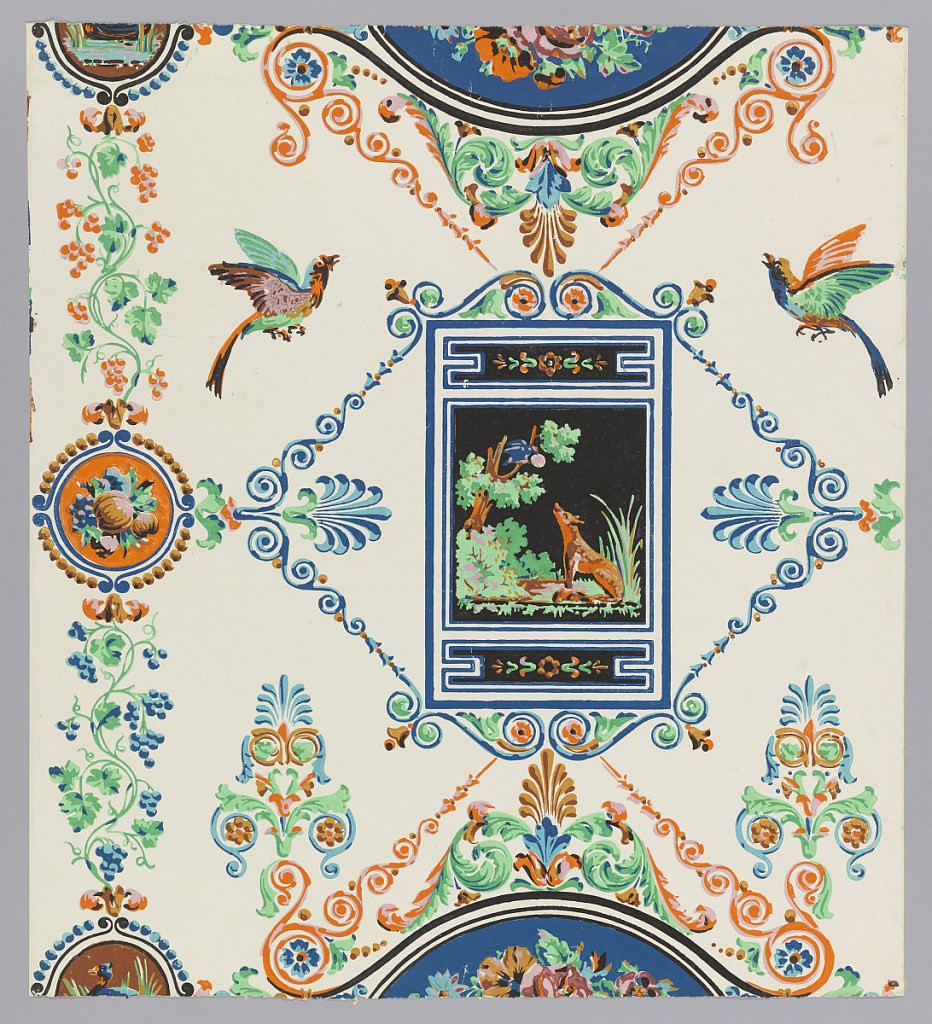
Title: Aesop's Fable: The Fox and the Crow
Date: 1840
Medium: Block-printed paper, polished ground
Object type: Sidewall
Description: Greek revival style. Central motif is a framed picture of Aesop's fable "The Fox and the Crow" on black background. Surrounded by medallions of fruits and flowers, trailing grape vines, Greek palmettes, birds, and scrolls. Printed in nine colors: orange, brown, black, lavender and blue on an off-white satin or polished ground.